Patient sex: M
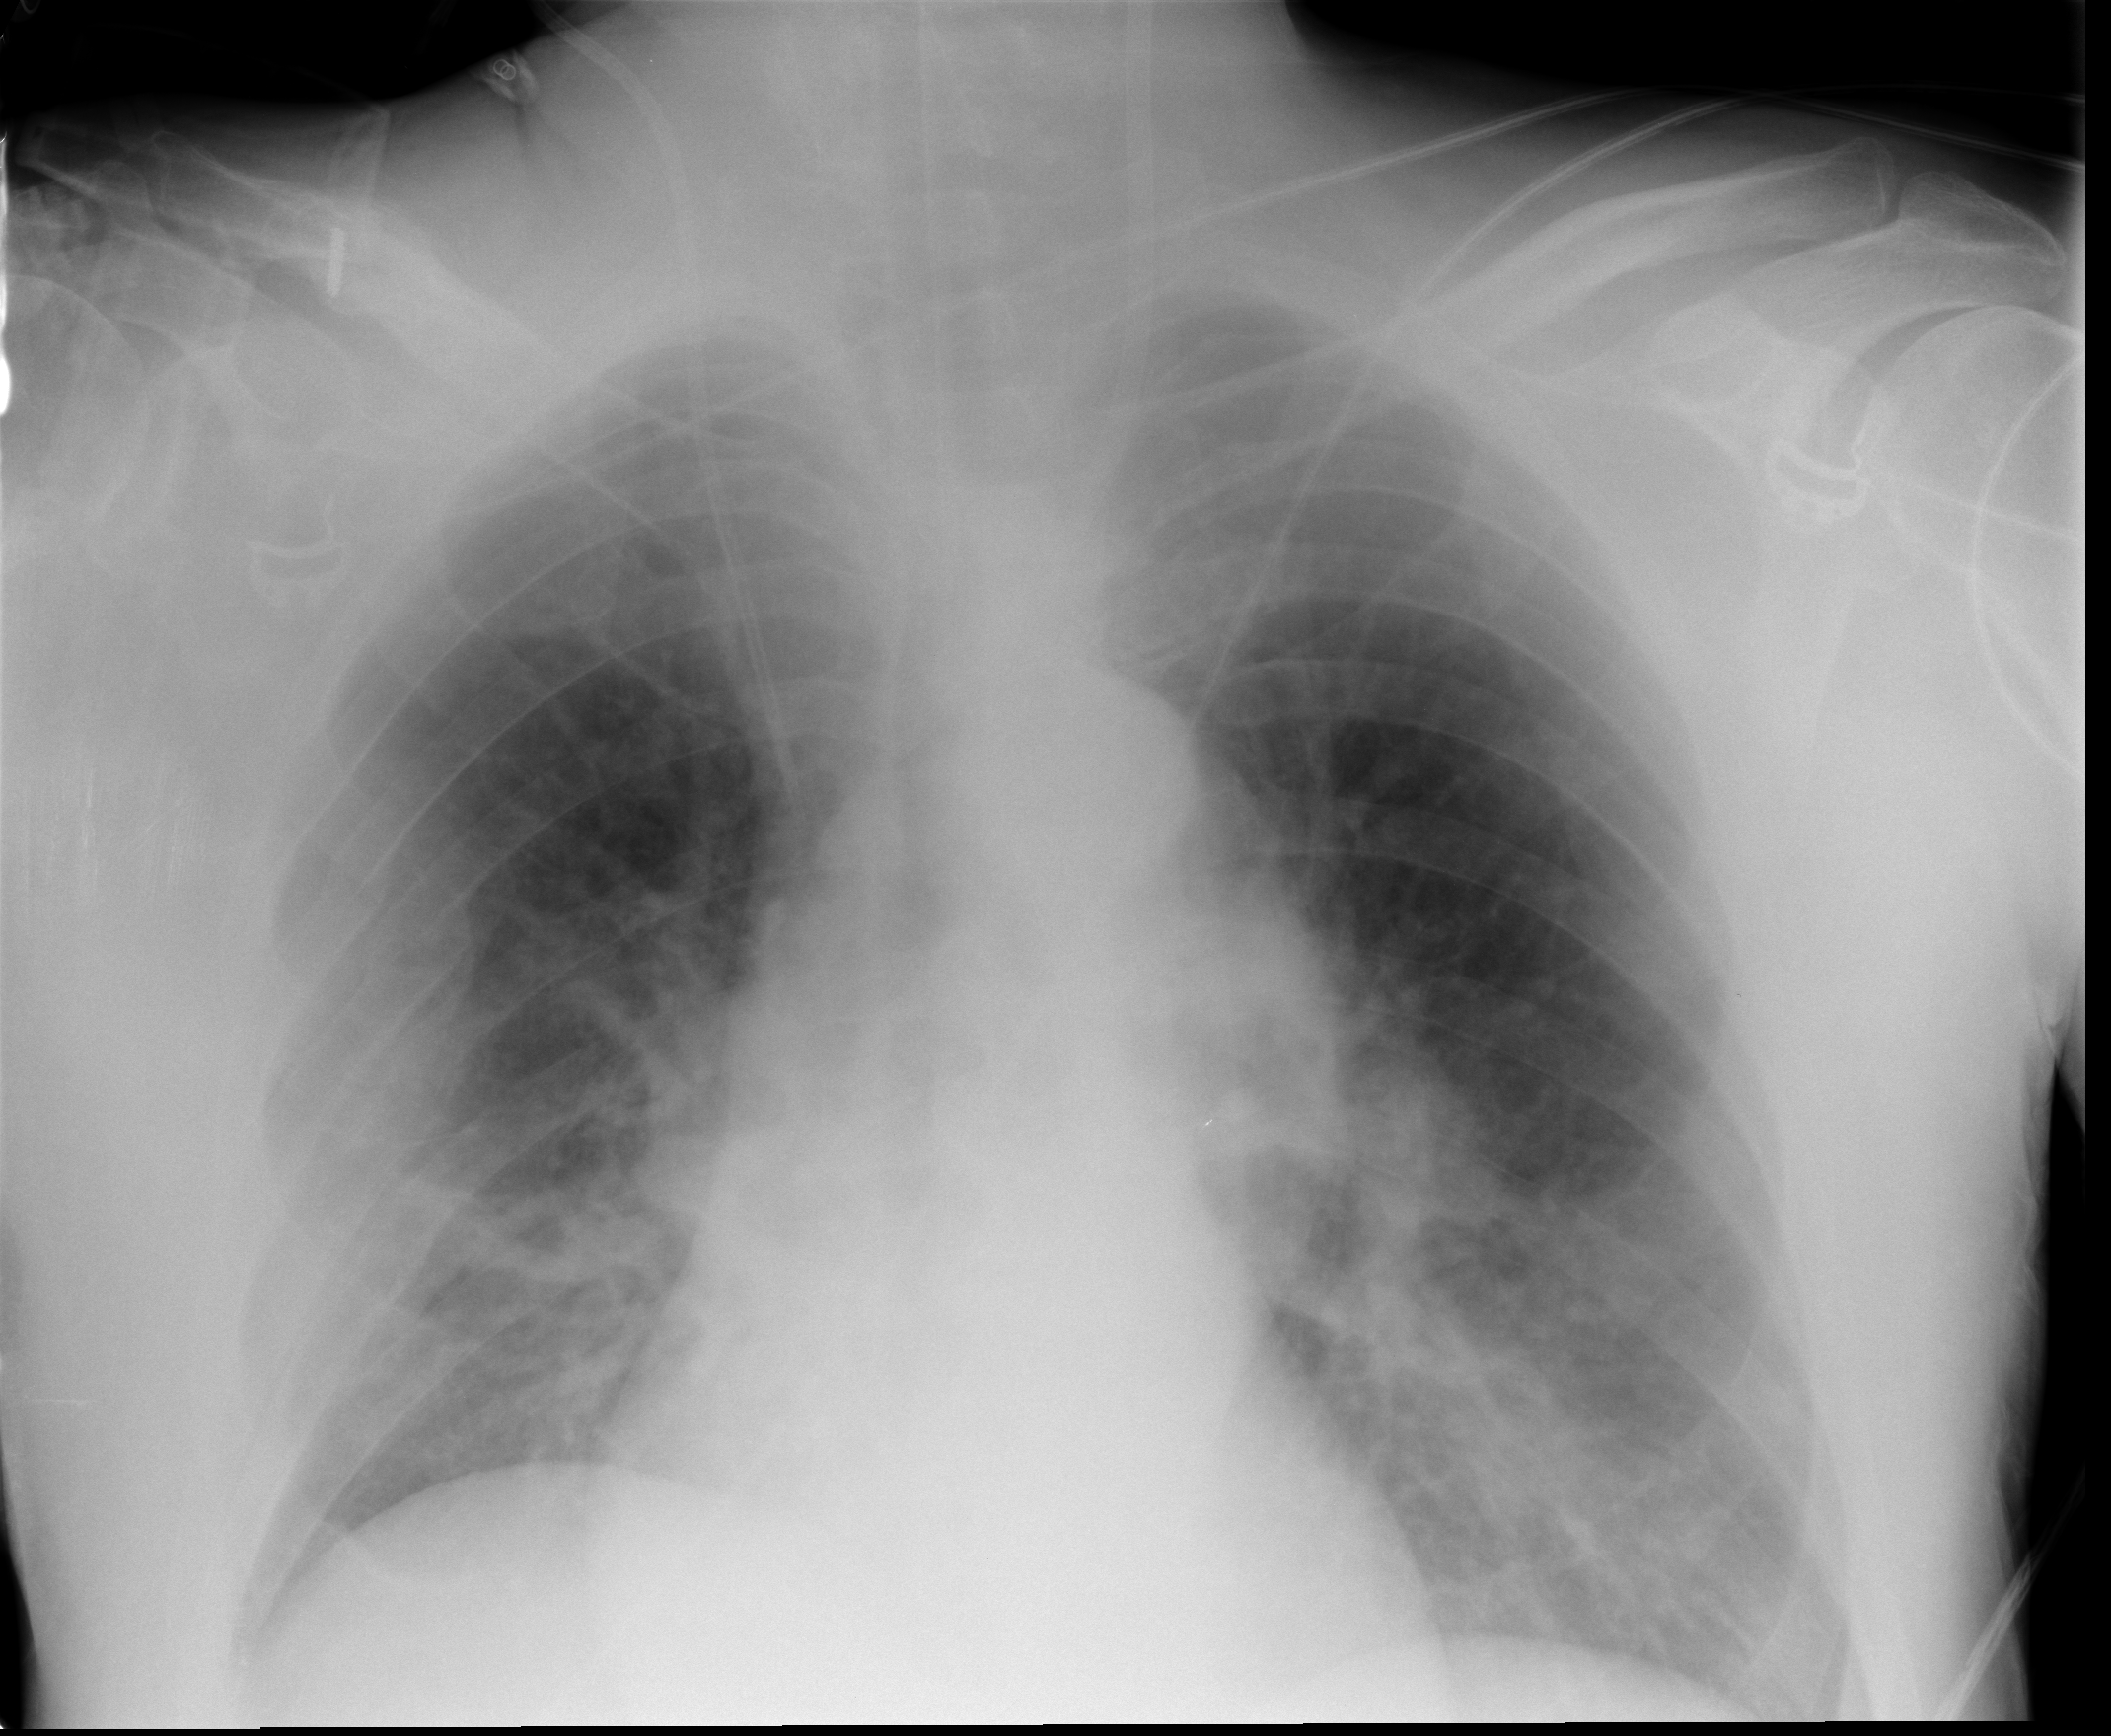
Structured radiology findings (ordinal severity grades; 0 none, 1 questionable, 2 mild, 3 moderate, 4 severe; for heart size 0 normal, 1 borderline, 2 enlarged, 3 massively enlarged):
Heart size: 0
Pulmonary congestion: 0
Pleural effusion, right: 2
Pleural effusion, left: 0
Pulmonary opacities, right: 2
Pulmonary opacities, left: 2
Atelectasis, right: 2
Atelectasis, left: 2